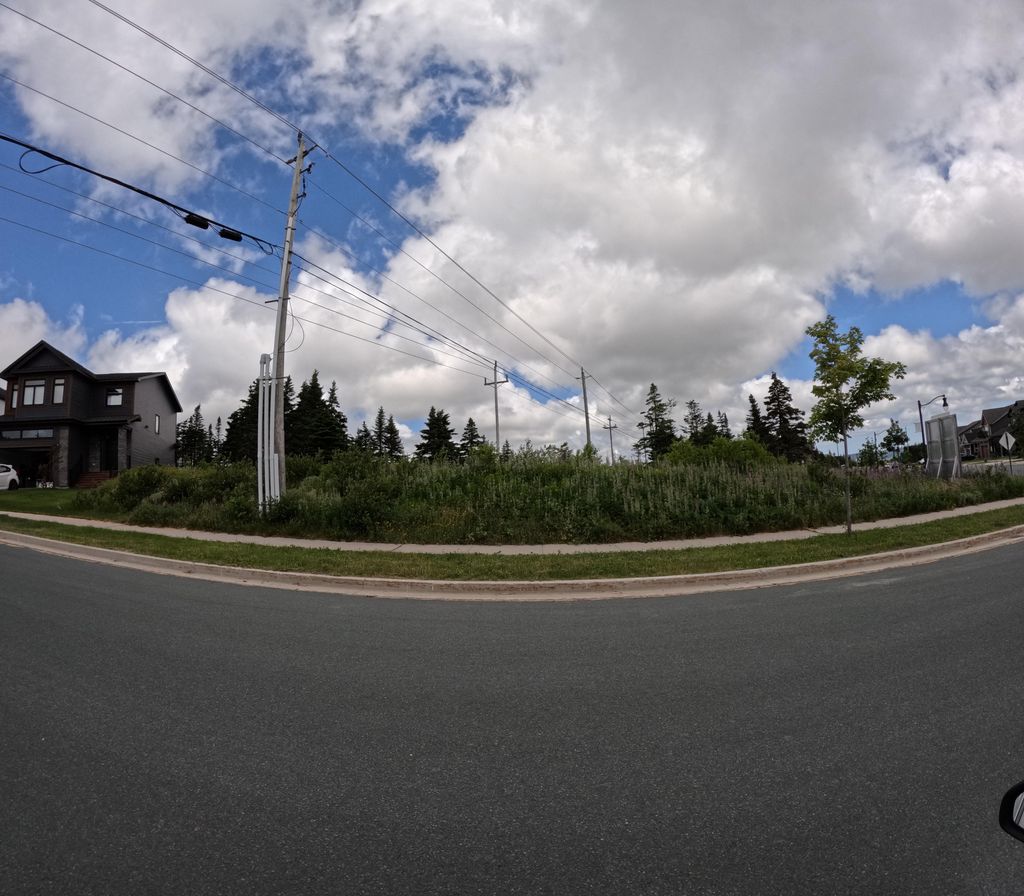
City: st_johns